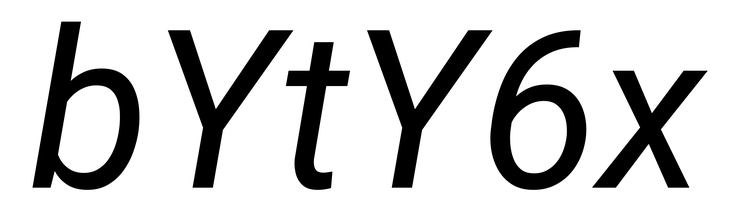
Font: Roboto-Italic_Italic